Interaction volume radius: 5 \u00c5
Interaction volume height: 10 \u00c5
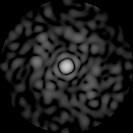
Disorder parameter: 0.7923